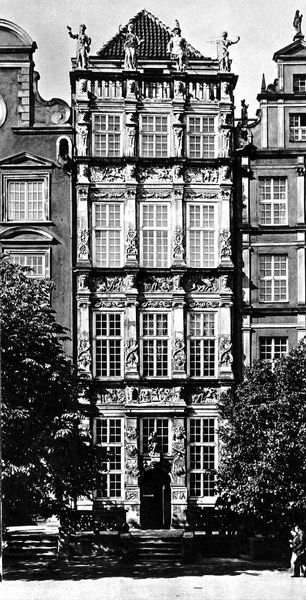
Titel: Steffens-Haus
Künstler: Johann Voigt
Standort: Danzig (Gdansk), Steffens-Haus (EU - PL)
Schlagwörter: baum, weiß, bäume, stadt, fenster, schwarz, straße, tür, dach, gebäude, haus, ornament, holland, reich, klassizismus, statue, fassade, giebel, figuren, treppe, foto, fotografie, eingang, stütze, stockwerk, schwarz-weiss, kunst, gesims, amsterdam, fensterfront, spitzdach, figueren, ornamnt, weohlhabend